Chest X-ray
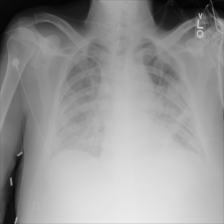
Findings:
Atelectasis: positive
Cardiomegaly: negative
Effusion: negative
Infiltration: negative
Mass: negative
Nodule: positive
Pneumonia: negative
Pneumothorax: negative
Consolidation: negative
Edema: positive
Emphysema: negative
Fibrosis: negative
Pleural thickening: negative
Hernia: negative